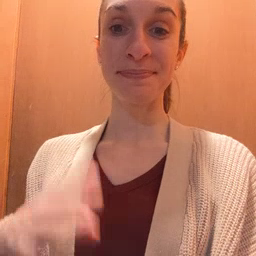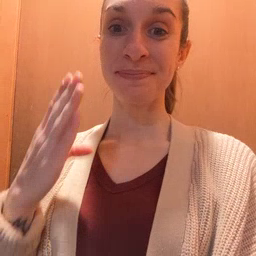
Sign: blue